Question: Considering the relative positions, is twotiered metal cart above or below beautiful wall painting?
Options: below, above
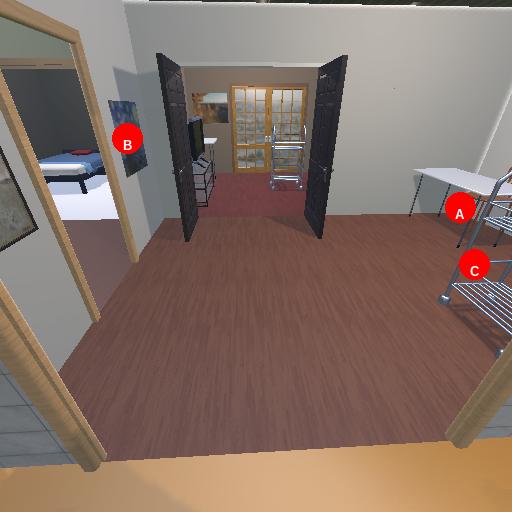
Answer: below